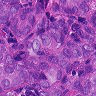
Metastatic tissue present: yes